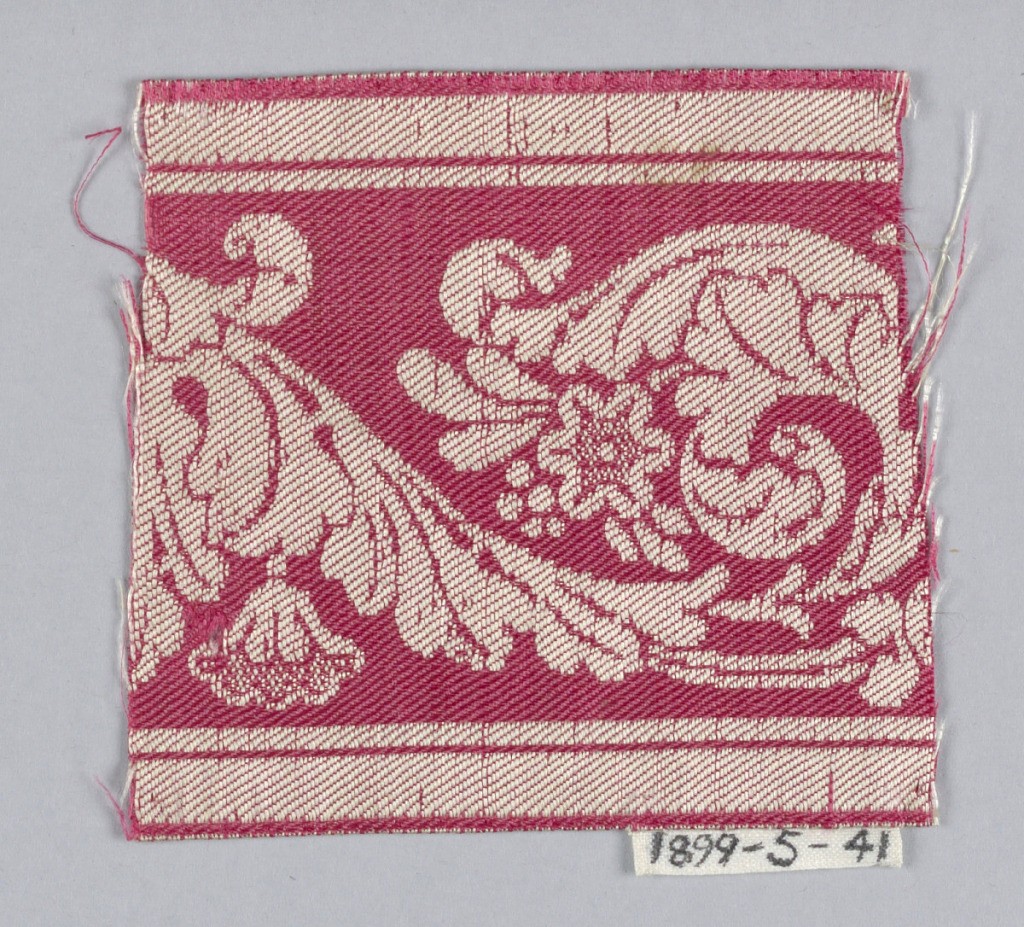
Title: Trimming fragment
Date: ca. 1830
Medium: silk Technique: woven
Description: Ornate scroll in white on red ground.